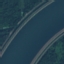
Land use / land cover: River